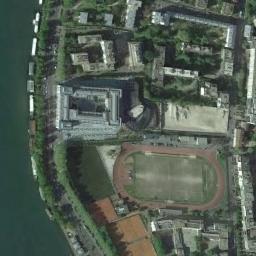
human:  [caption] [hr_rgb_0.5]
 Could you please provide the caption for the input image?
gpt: The track and field is built in the middle of a residential area, Surrounded by many vegetation, Next to the ocean .

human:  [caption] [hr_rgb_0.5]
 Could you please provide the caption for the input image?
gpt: There are many buildings next to the ground track field .

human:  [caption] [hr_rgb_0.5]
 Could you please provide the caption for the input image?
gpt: There are many trees around the track .

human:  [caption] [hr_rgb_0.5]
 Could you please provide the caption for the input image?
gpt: The ground track field is on a block and a river is next to the block .

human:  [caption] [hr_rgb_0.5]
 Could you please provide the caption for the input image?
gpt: There are some buildings and a river beside the ground track field .